Question: I am seeing this character(see image. just before 0 day left) in a DIV. I even removed all text (using chrome developer tools and it stays there) Any ideas what might be causing this?
I have tried setting different charset but of no use.

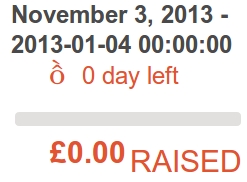
Answer: It looks like there is supposed to be an icon inside a pseudo-element that isn't showing up.
Either the icon font isn't loading, the "content" code is incorrect or that character does not exist in the font.
'''
.project_sb_date_rem::before {
font-family: 'typicons';
font-style: normal;
font-weight: normal;
speak: none;
display: inline-block;
width: 1.2em;
height: 1.2em;
font-size: 1.2em;
text-align: center;
-webkit-font-smoothing: antialiased;
font-smoothing: antialiased;
text-rendering: optimizeLegibility;
content: '\e036';
}
'''